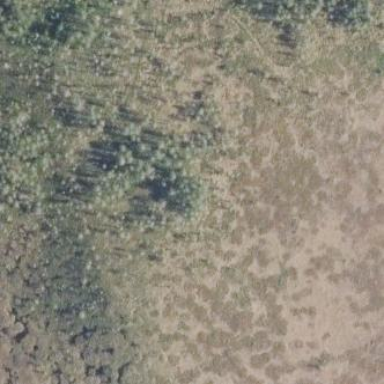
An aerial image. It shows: Woodland with needle-leaved trees.